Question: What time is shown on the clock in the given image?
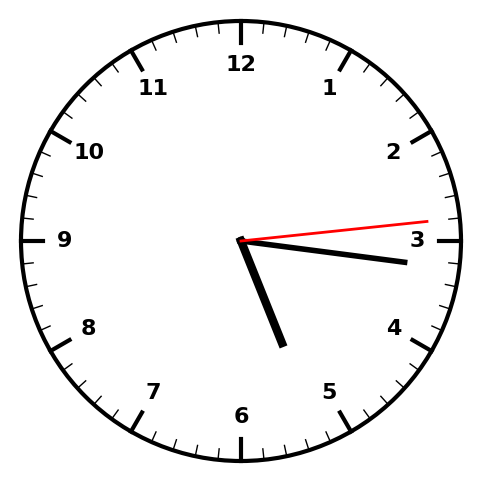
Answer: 05:16:14